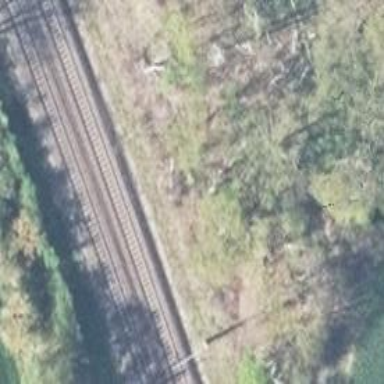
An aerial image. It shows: Railway with electrified contact lines.